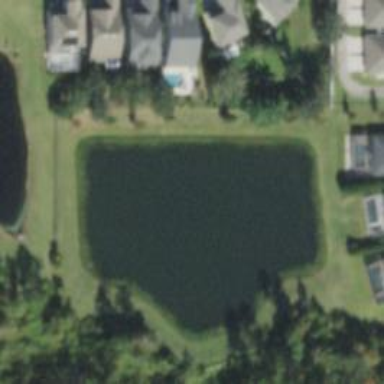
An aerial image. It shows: Serene pond surrounded by nature.